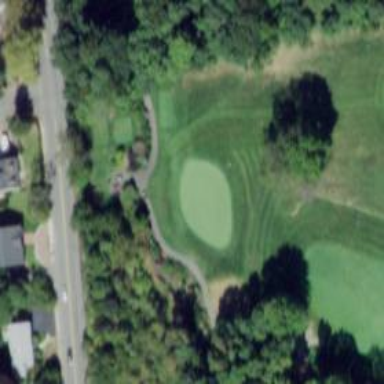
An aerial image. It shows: Service road designated as golf cart path.